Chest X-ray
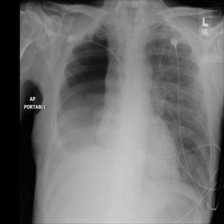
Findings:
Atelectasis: negative
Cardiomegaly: negative
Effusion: negative
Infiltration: negative
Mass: negative
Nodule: negative
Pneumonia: negative
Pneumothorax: negative
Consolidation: negative
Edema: negative
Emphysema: negative
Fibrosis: negative
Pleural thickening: negative
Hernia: negative